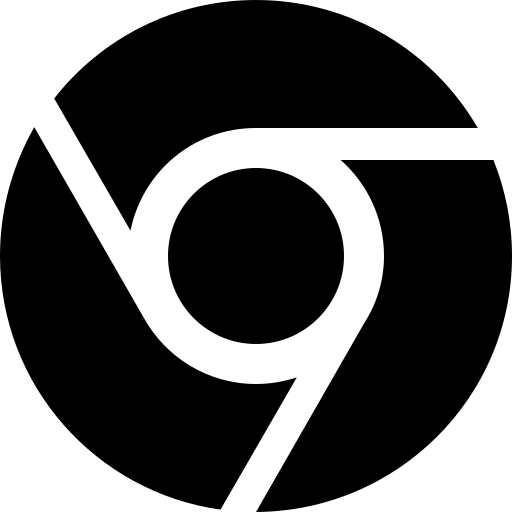
Tags: icon, FontAwesome, fa-icon, brand, chrome